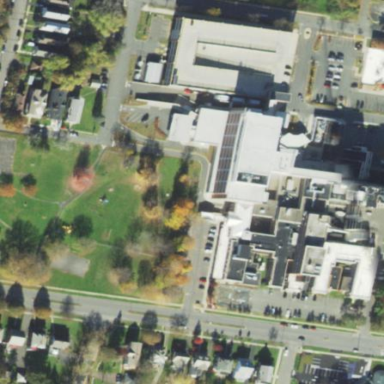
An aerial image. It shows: Healthcare facility identified as hospital.